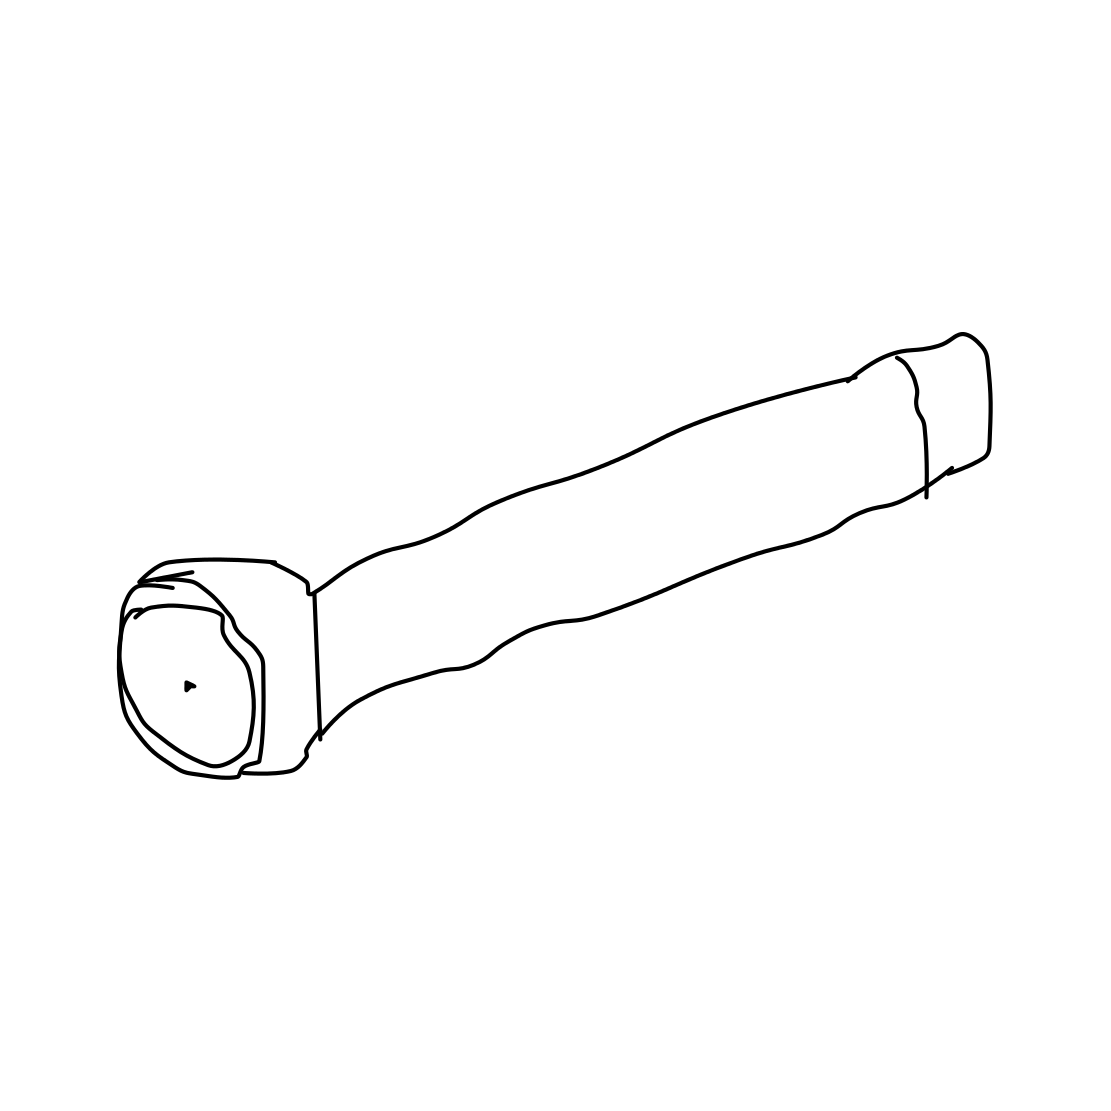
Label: flashlight